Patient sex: M
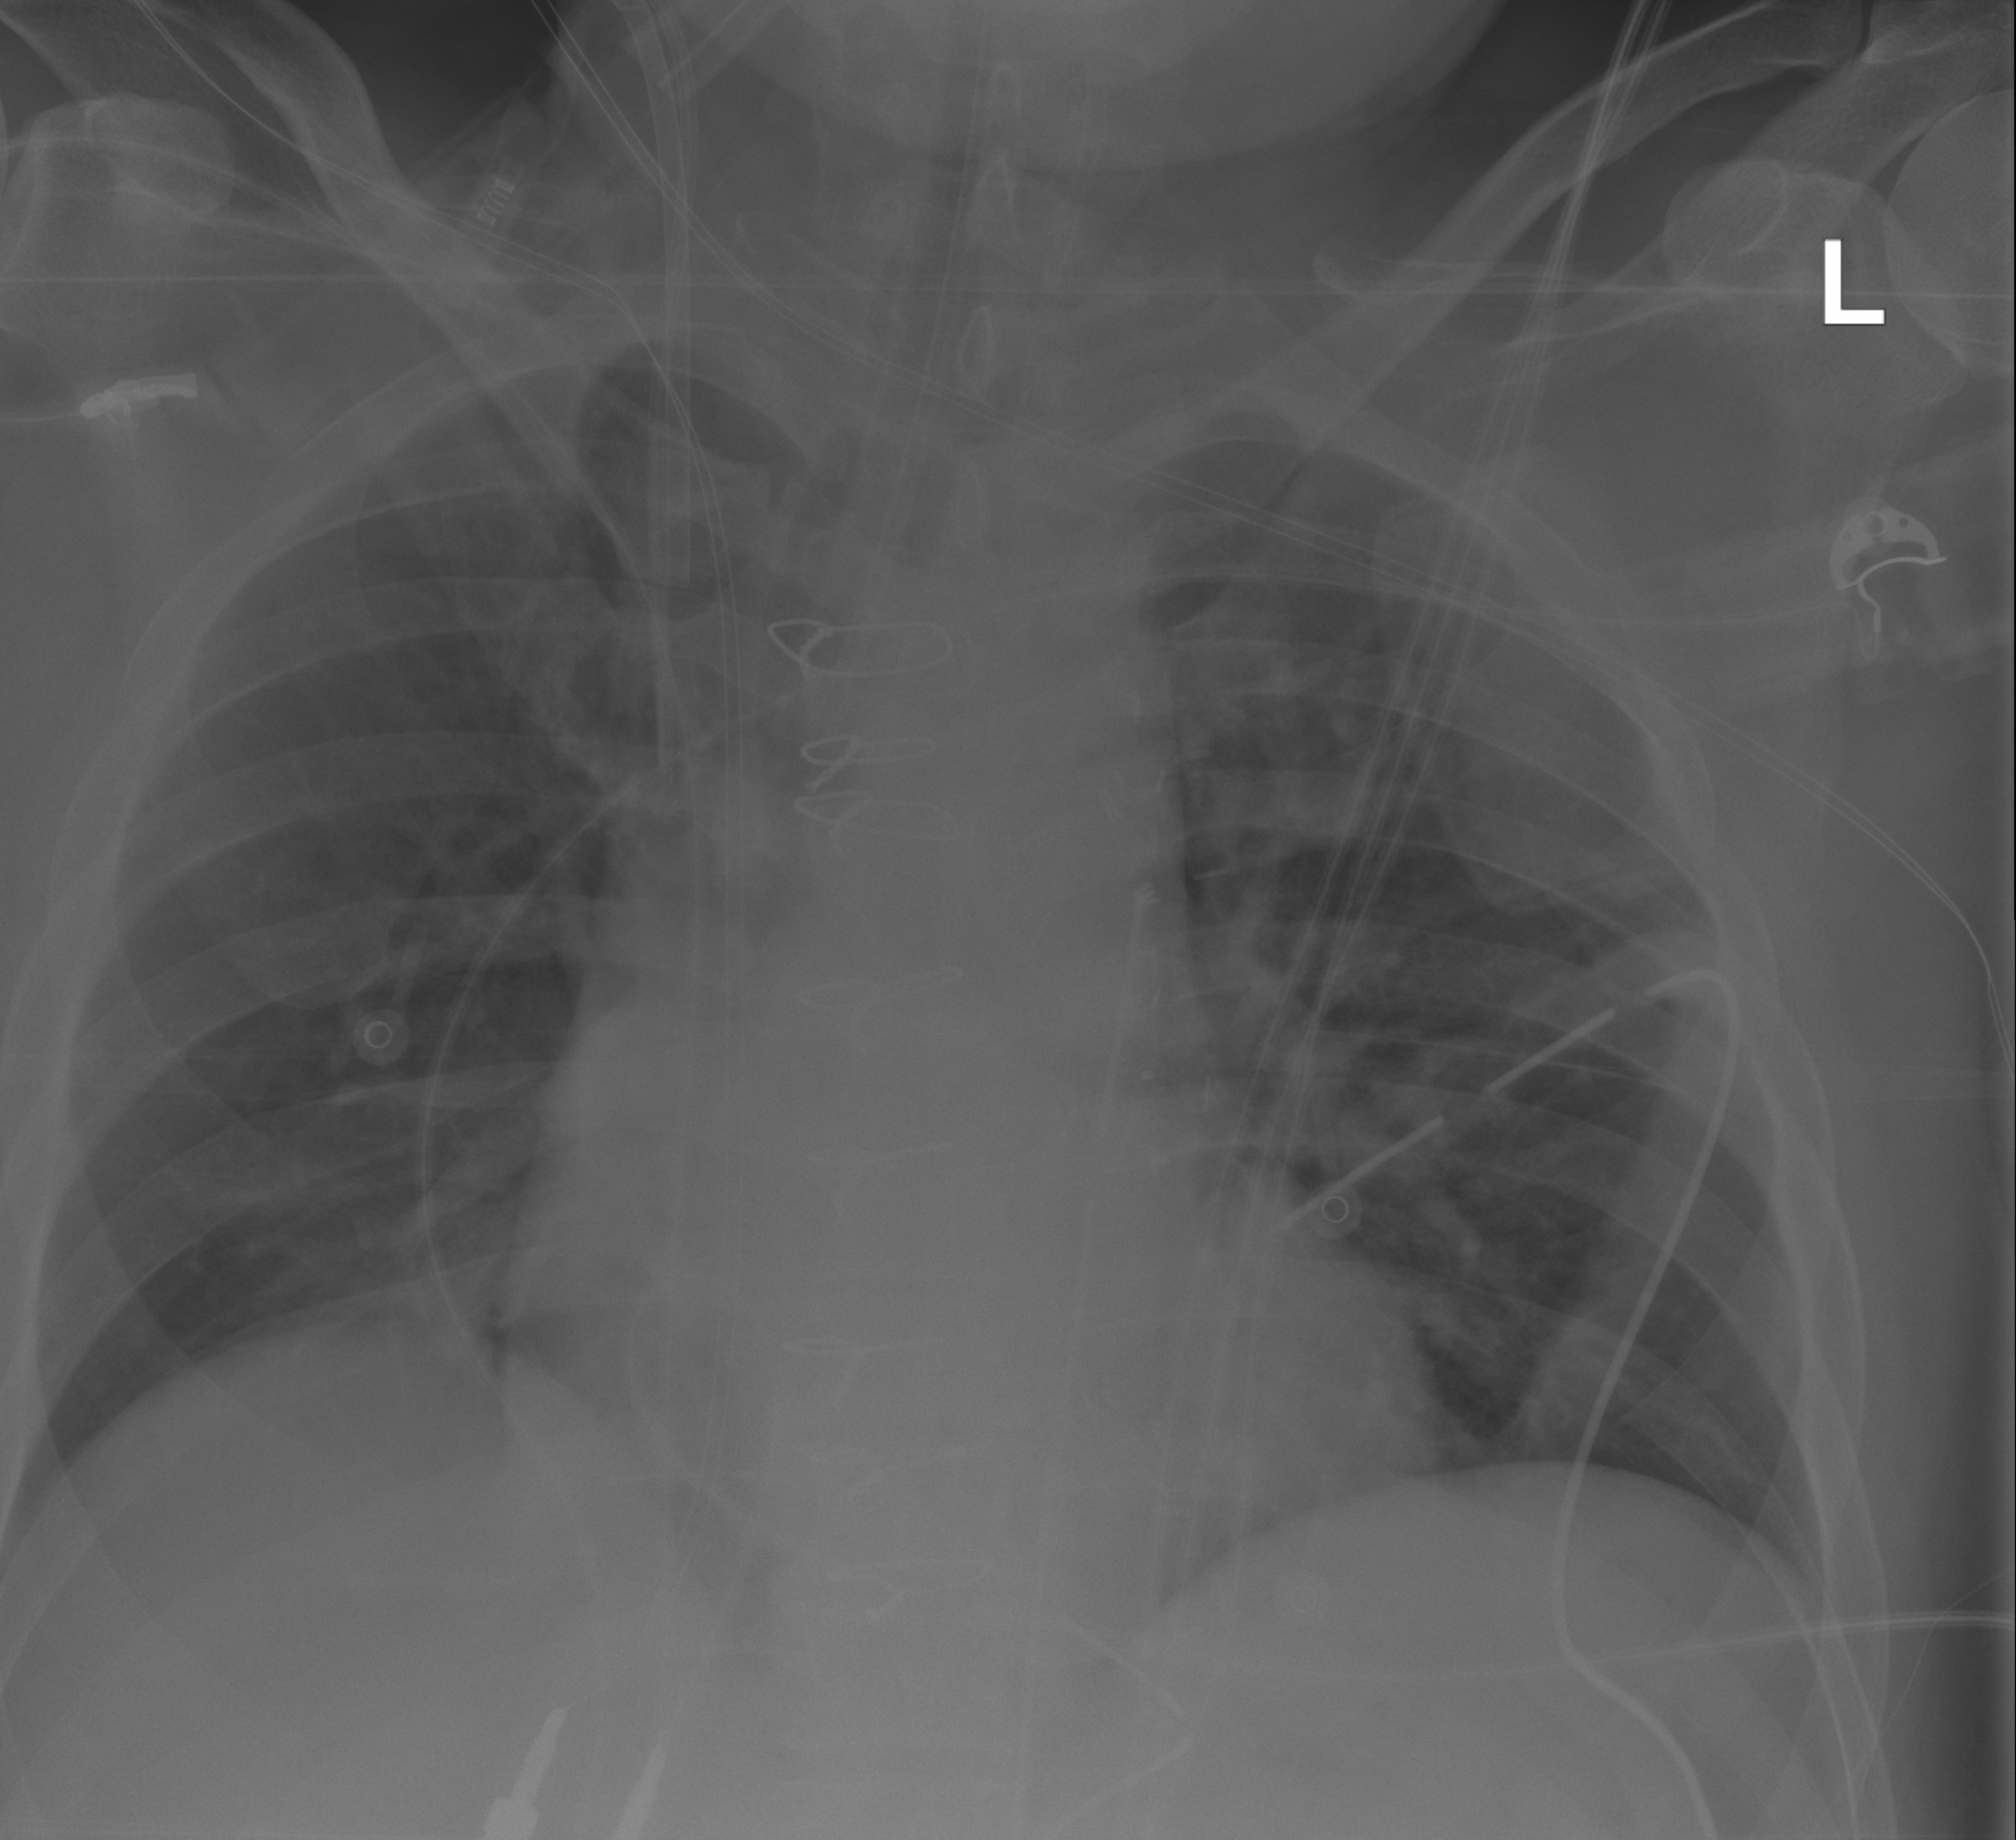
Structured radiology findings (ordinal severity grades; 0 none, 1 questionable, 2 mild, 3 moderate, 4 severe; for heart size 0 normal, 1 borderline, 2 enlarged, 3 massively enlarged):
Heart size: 1
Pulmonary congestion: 0
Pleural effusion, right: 0
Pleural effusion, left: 0
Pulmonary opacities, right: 0
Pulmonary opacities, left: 0
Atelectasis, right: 0
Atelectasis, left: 0